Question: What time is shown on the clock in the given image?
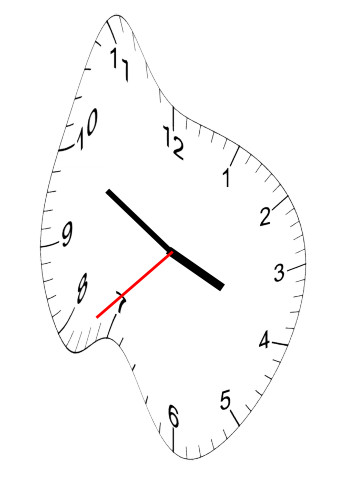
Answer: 03:49:38